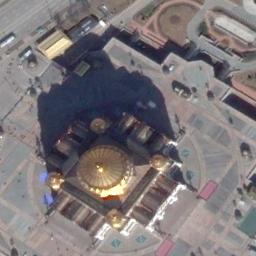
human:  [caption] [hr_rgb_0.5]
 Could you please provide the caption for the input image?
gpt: The church with a golden circular pointed dome is built in a square .

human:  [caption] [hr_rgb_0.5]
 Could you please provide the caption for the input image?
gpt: This is a church  Its roof is like an umbrella .

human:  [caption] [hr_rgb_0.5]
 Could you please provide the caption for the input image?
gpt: A cathedral with a brown roof, The main house in the middle of the church has a golden round roof, And there are many pedestrians in the square next to the church .

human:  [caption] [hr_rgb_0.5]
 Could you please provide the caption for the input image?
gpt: There is a church with a golden circular roof on the open place .

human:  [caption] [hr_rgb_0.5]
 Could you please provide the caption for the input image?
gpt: A church with a golden roof on an square .